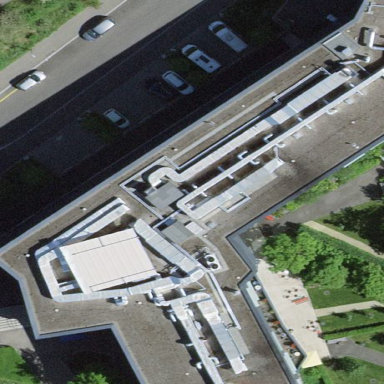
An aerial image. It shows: Nursing home building.